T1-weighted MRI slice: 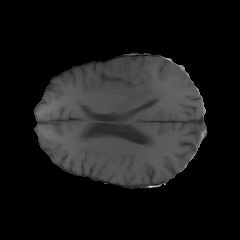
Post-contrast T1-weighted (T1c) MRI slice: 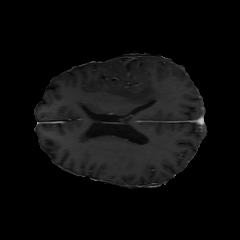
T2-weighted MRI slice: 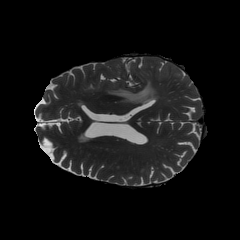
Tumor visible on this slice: yes